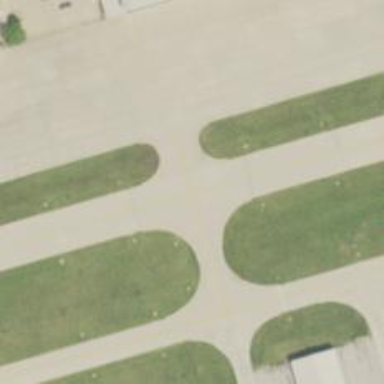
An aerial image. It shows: View of taxiway at the airport.